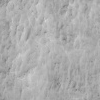
Atmospheric dust classification: not_dusty